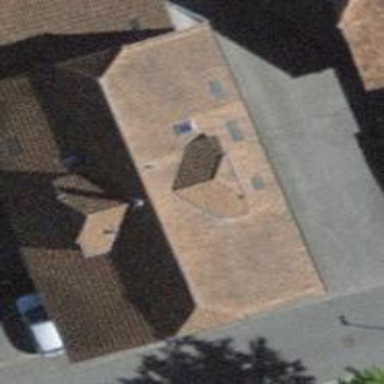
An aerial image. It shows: Residential building.